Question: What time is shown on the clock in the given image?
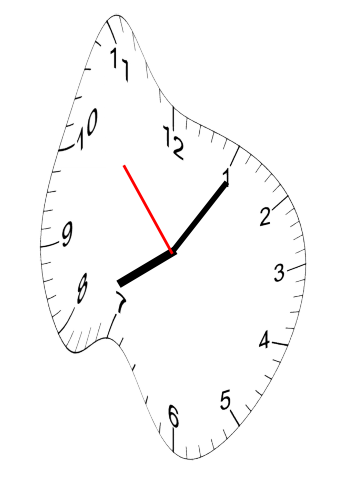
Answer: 08:05:53